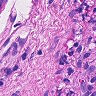
Metastatic tissue present: no